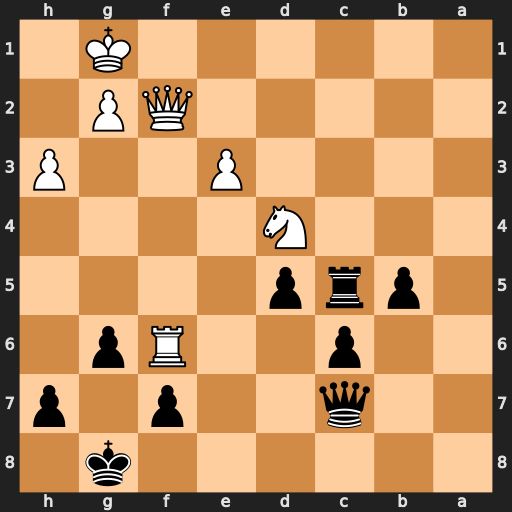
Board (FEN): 6k1/2q2p1p/2p2Rp1/1prp4/3N4/4P2P/5QP1/6K1
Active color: b
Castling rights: -
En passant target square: -
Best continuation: Rc1+ Qf1 Rxf1+